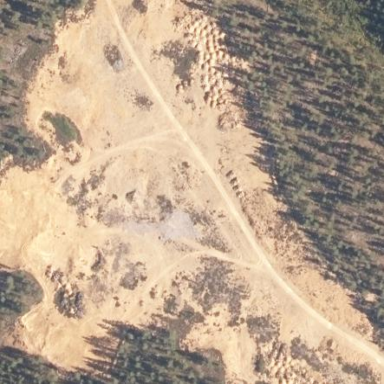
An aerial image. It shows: Quarry extracting sand as natural resource.